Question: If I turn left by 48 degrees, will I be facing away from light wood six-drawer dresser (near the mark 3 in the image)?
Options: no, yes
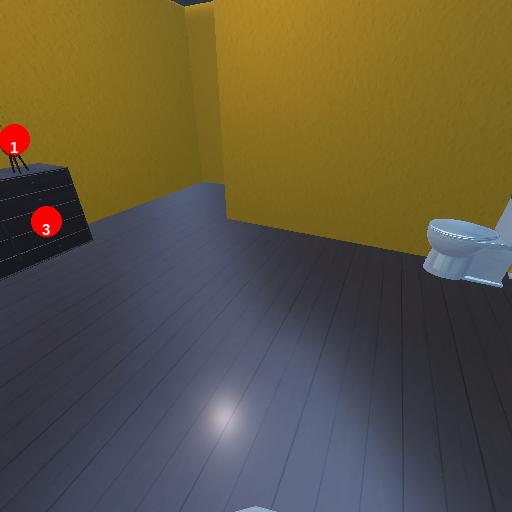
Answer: no